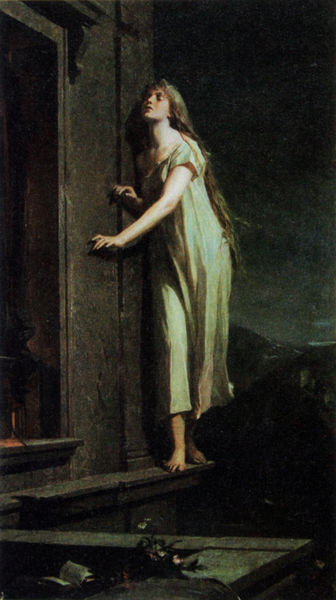
Titel: Somnambula
Künstler: Maximilián Pirner
Standort: Prag
Institution: Nationalgalerie
Schlagwörter: dunkel, gemälde, himmel, schatten, schlaf, landschaft, mädchen, blume, fenster, frau, haar, kleid, nacht, nase, schwarz, tür, weiss, dach, haus, blond, hemd, jung, arme, falten, lang, hals, hände, öl, haare, lange haare, nachthemd, hübsch, kinn, locken, balkon, magd, liebe, berge, füsse, romantik, angst, treppe, draussen, kerze, stuck, stufe, mond, blind, buch, barfuß, blondine, lockig, tasten, sims, gesims, trepe, träumen, sexy, klettern, fenstersims, nachtkleid, schlafanzug, gelockt, wandlerin, schlafwandlerin, schlafwandeln, schlafwandler, hemg, schlafwandel